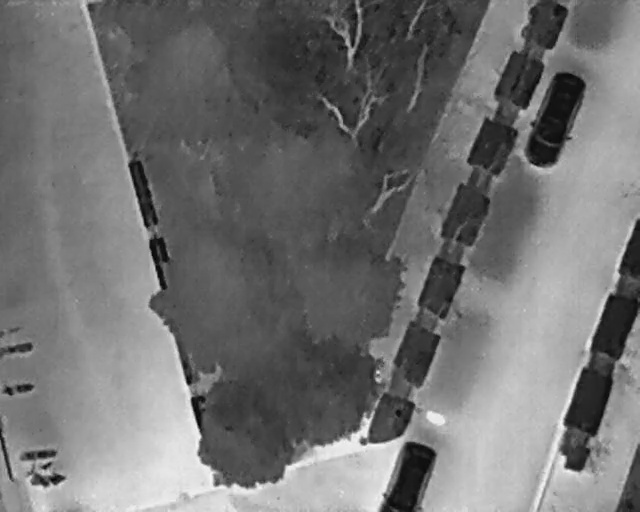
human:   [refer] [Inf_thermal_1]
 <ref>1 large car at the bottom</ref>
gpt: <box>[[58, 86, 69, 98, 2]]</box>

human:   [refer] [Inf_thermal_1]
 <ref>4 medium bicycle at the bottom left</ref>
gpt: <box>[[1, 72, 3, 79, 2], [5, 84, 6, 92, 174], [5, 88, 7, 93, 167], [5, 89, 8, 97, 174]]</box>

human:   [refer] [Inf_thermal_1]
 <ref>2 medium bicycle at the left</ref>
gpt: <box>[[0, 62, 2, 66, 2], [1, 64, 3, 71, 2]]</box>